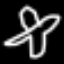
Label: airplane